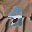
Label: 9